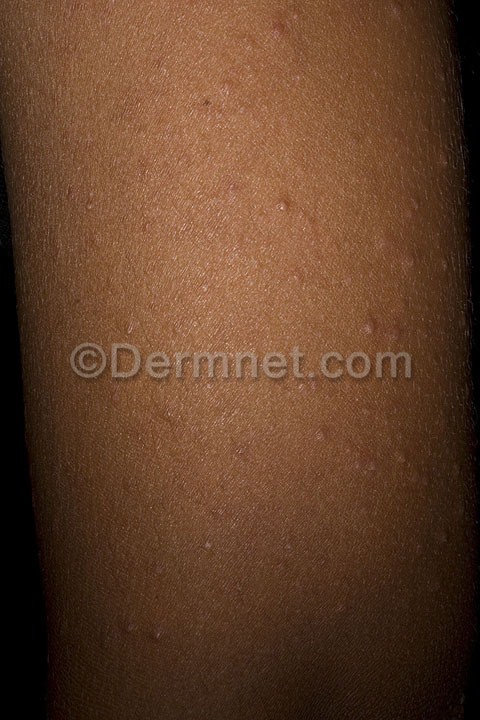
Disease: Atopic Dermatitis Photos